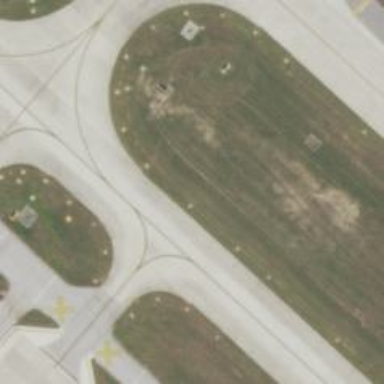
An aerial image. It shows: Image of taxiway at airport.